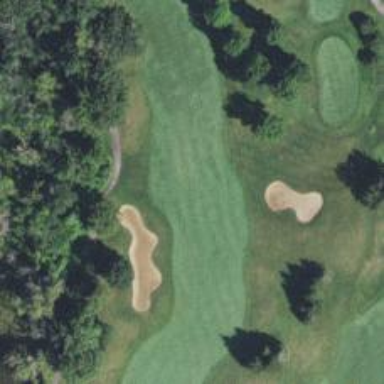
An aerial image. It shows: View of golf hole.